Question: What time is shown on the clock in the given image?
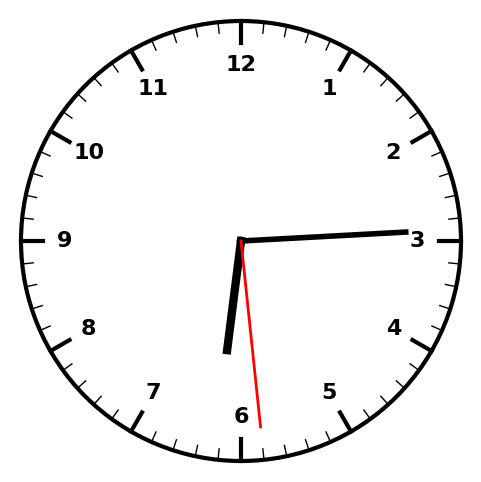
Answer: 06:14:29